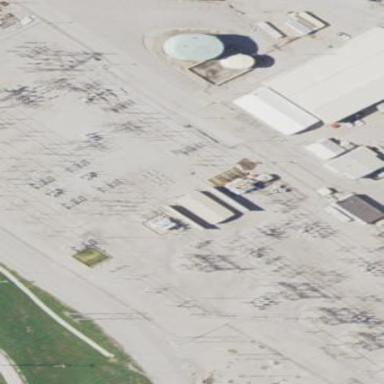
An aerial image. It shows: Power substation primarily used for electricity generation.